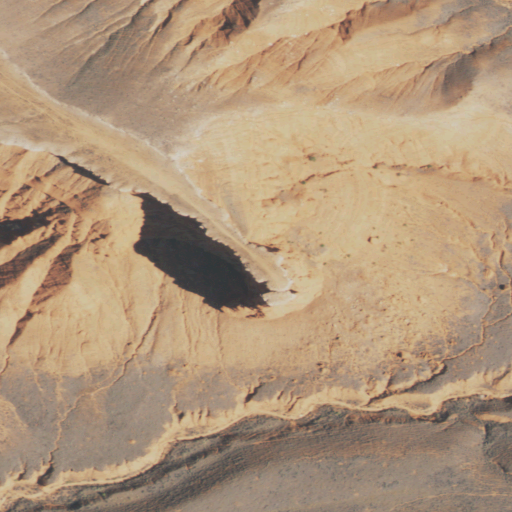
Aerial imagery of cliff(s) in Wyoming named Devils Leap containing grassland and shrub